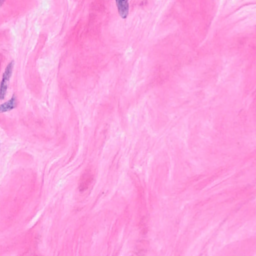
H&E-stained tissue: Breast